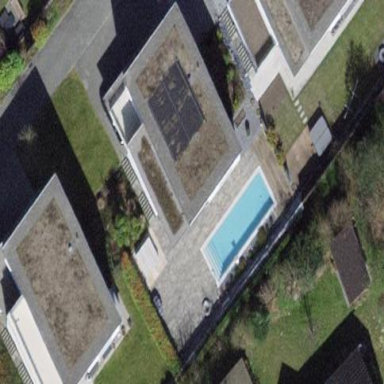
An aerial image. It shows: Apartment building with flat roof.